Question: I have setup fullcalendar to load a number of google calendar events but was wondering if there is any way to load the or other data from the event other than the title and times?
I'd like to grab the 'description' and 'where' fields froom google calendar events and display them in a tooltip in fullcalendar.
I was thinking of trying to parse the event.url results but it doesn't work due to cross-domain ajax requests. I suppose it may be possible through a proxy php script or the crossframe jquery thing, but I'm wondering if fullcalendar provides any access to this data more cleanly? (or if anyone has a better idea)

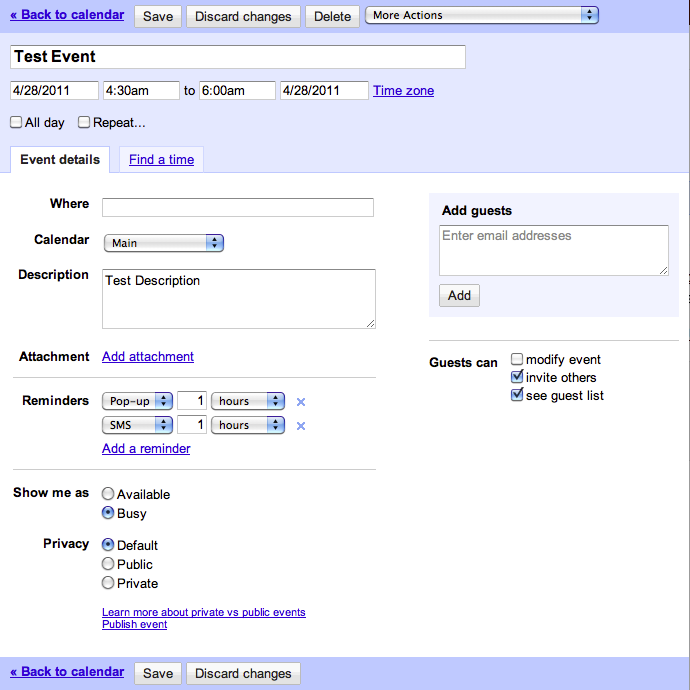
Answer: No idea they had this: interesting find.
If you look in the gcal.js source file, there's an block of code that looks like this:
'''
events.push({
id: entry['gCal$uid']['value'],
title: entry['title']['$t'],
url: url,
start: start,
end: end,
allDay: allDay,
location: entry['gd$where'][0]['valueString'],
description: entry['content']['$t']
});
'''
My expectation is that you can use the 'location' and 'description' fields to do what you want.
In fact, you could probably add any other fields from the entry object that you wanted: you'd need to know what options you have, but <URL> makes it pretty straightforward to do. I'm curious why they didn't just add the entire entry object as a field, that way ALL the data would be accessible if/when you wanted it.